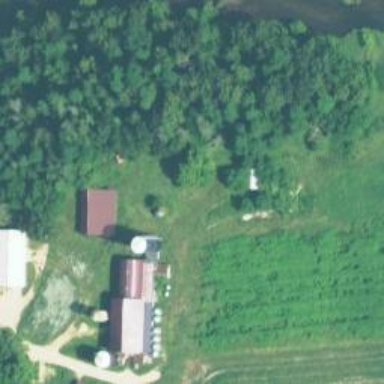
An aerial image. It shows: Silo.